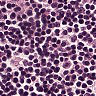
Metastatic tissue present: no